Question: How to configure rails admin to show instead of in different model?
Now I have this:
'''
config.model "Post" do
edit do
field :title
field :body
field :created_at
end
end
'''
And I want to have something like this:
'''
config.model "Post" do
edit do
.....
field self.username
end
end
'''
Here's what I have when editing post to let you know what I'm talking about:

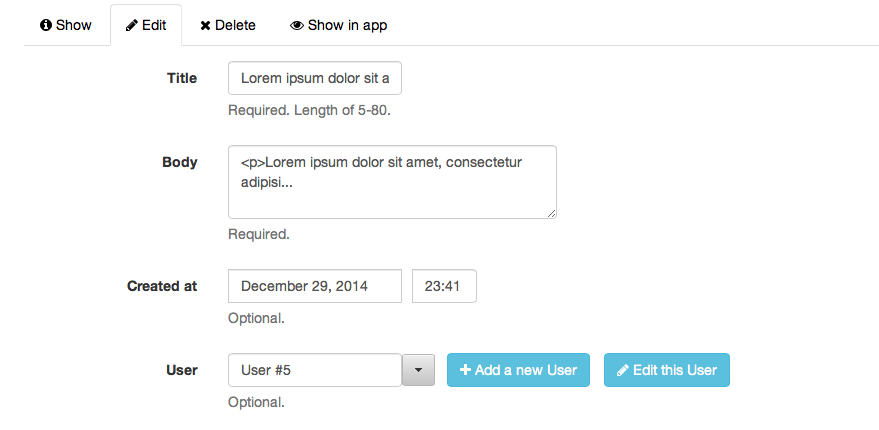
Answer: This will work in list views when in tabular format. See the rails admin <URL> for additional detail.
'''
config.model "Post" do
list do
field :title
field :body
field :created_at
field :user do
pretty_value do
value.username
end
end
end
edit do
field :user_id do
formatted_value do
value.try(:user).try(:username)
end
end
end
end
'''
This should cover edits too.